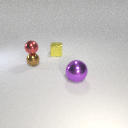
small brown metal sphere below small red metal sphere